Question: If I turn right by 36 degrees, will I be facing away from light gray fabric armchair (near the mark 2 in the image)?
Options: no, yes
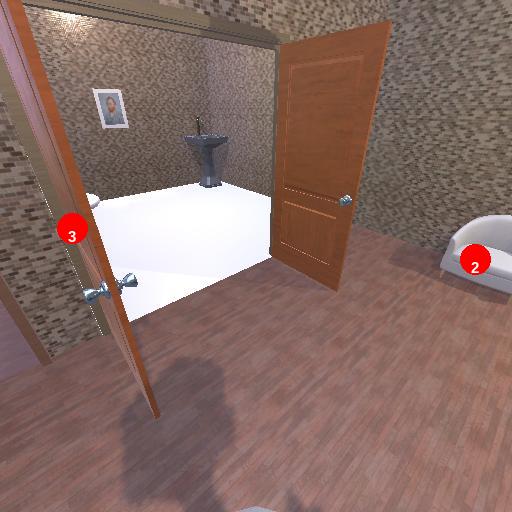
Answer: no